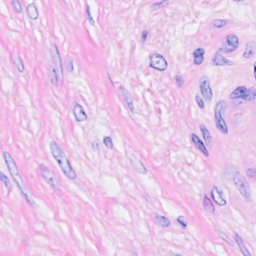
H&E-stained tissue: Breast